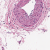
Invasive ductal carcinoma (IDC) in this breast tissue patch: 0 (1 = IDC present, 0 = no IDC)